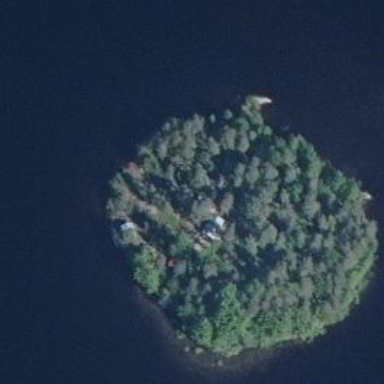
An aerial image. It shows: Islet.